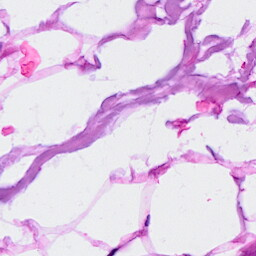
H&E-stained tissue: Breast